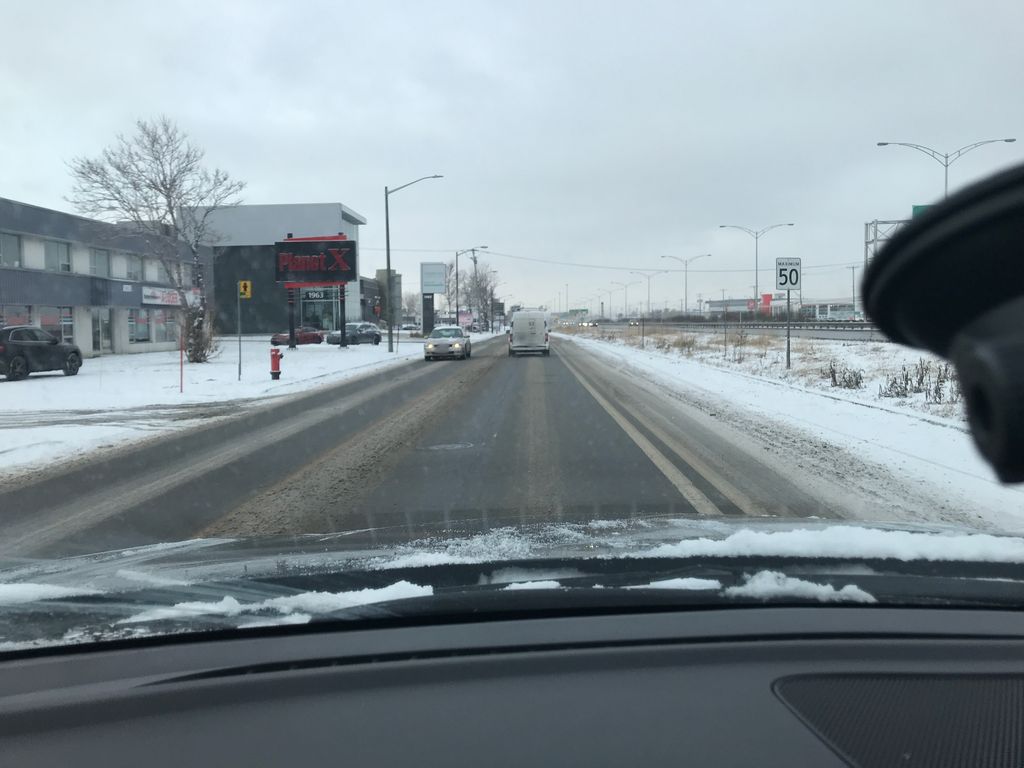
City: quebec_city